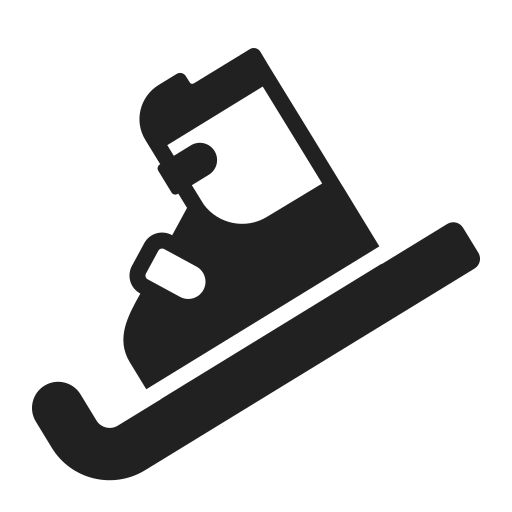
skis high contrast